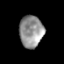
Tissue: prostate
Cell type: T cells
Senescence score: 0.2568
Nuclear area (px): 750
Mean DAPI intensity: 146.341